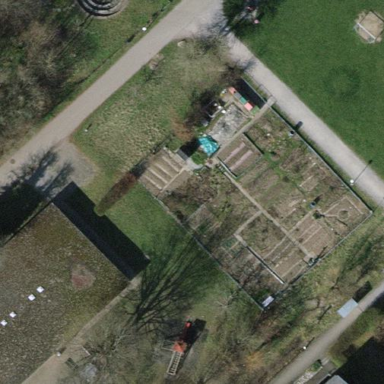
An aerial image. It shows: Area designated for allotments.